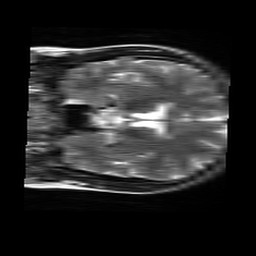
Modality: T2w
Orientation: coronal
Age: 22
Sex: female
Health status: healthy
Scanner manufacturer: siemens
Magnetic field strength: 3 T
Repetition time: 4.01 s
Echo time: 0.116 s